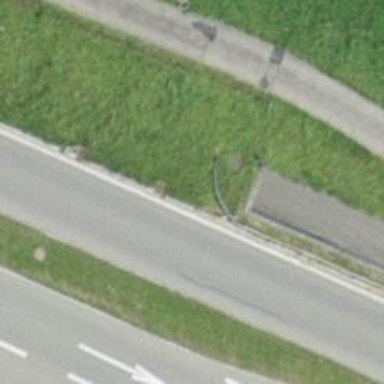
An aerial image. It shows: Tunnel footway.